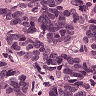
Metastatic tissue present: yes